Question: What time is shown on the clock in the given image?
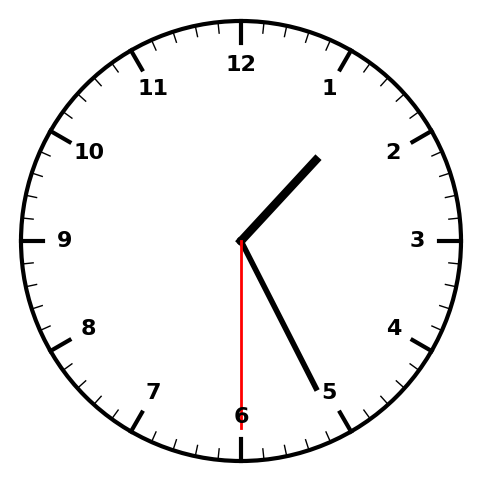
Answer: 01:25:30